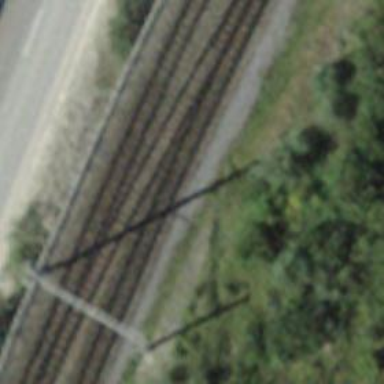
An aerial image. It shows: Narrow gauge railway with electrified contact lines.